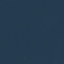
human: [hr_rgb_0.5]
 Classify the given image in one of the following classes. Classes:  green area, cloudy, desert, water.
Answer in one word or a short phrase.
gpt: water